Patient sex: M
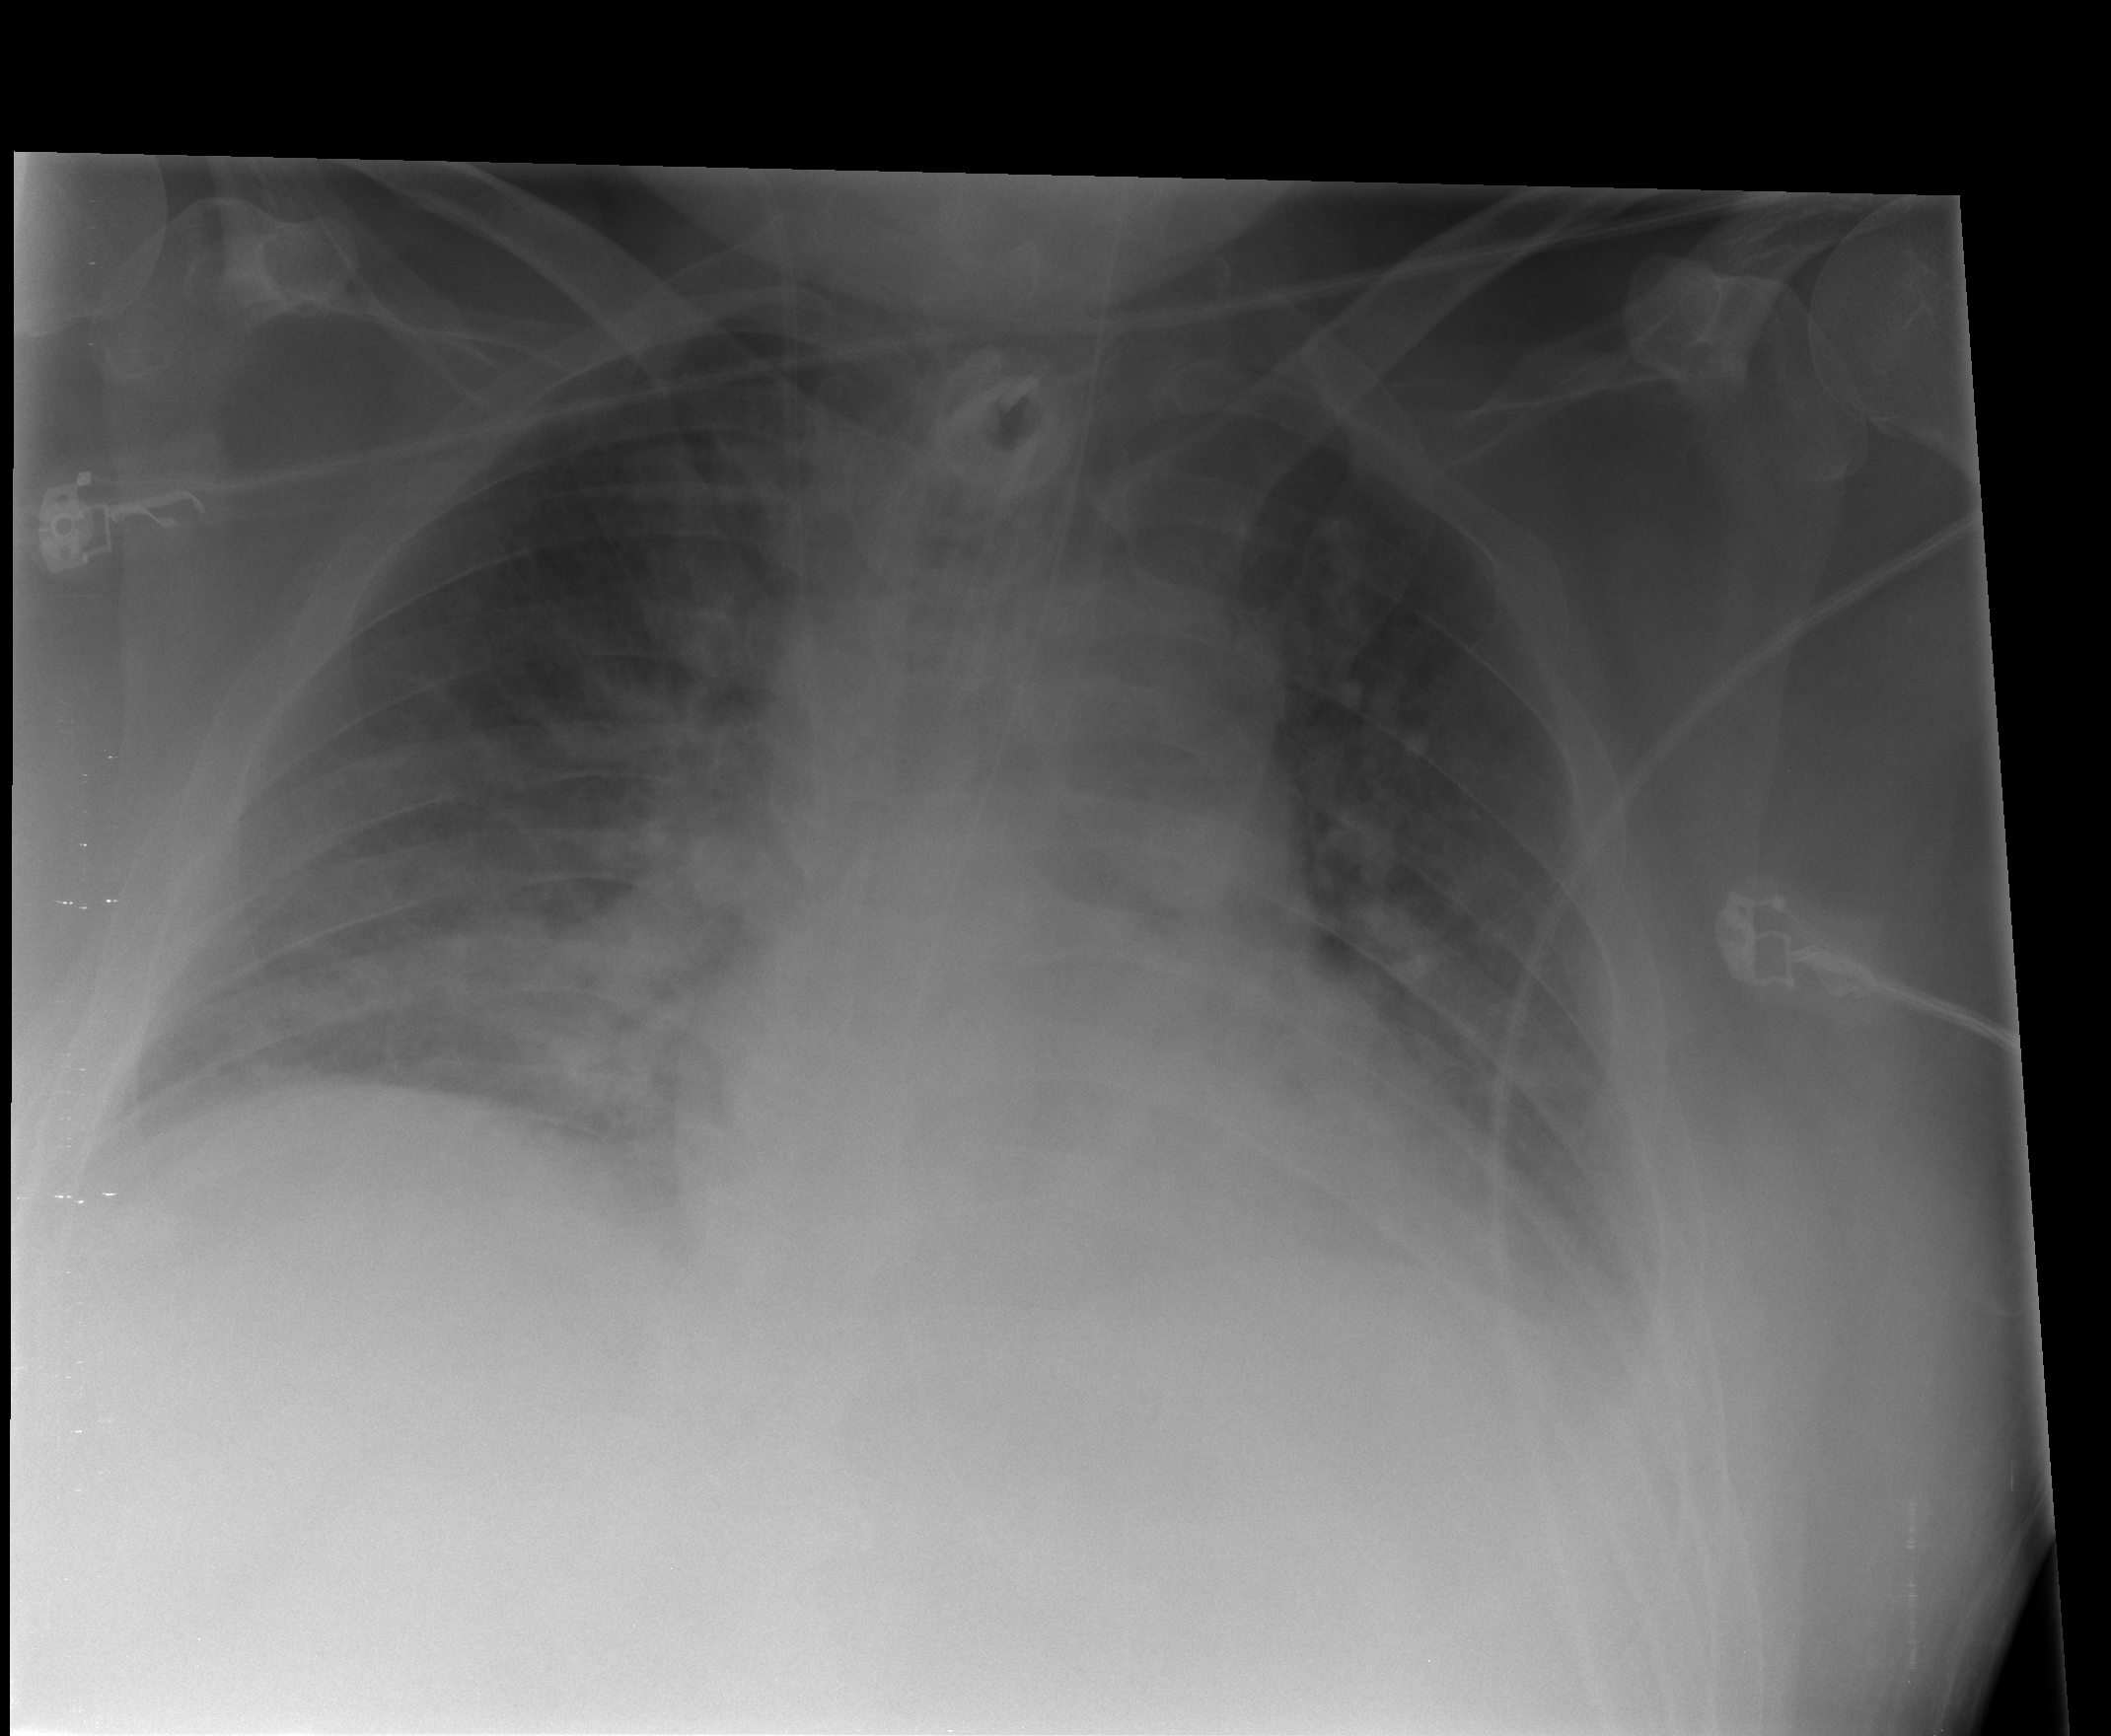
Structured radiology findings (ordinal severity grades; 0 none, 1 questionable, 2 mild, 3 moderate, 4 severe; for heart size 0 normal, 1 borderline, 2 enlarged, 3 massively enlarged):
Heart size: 2
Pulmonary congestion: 2
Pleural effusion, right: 0
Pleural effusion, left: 2
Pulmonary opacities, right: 3
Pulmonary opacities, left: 3
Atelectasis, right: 2
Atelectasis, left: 2